Question:
I generated QWidget QTGui objects with for(int i=0; i< Number;i++=) algorithm. So I can't get all Qtgui objects information When I changed something on the Widget. It gives only the last "i" value parameters. I need to get for i=0 all the parameters in one QString. After i=1 take to all parameters.
Like this:
'''
i=0 1.Runner distance ,percentage = %80 Place = ComboBoxValue
i=1 1.Runner distance ,percentage = %60 Place = ComboBoxValue
'''
When I changed combobox or Percentage value. Finally, I want to take the percentage and comboBox value.
Like this:
QString Runner1= QString(_Numberlabel->text() + label->text() + lineEdit->text() + comboBox->currentText());
QString Runner2= QString(_Numberlabel->text() + label->text() + lineEdit->text() + comboBox->currentText());
'''
enter code here
for(int i=0; i < runnerList.size() ;i++)
{
Layout = new QHBoxLayout();
Layout->setSpacing(6);
_Numberlabel= new QLabel();
_Numberlabel->setObjectName(QString::fromUtf8("_Numberlabel"));
_Numberlabel->setText(QString("First Runner").arg(i+1).arg(runnerList[i][0]).arg(runnerList[i][1]));
QFont font;
font.setFamily(QString::fromUtf8("Calibri"));
font.setPointSize(10);
font.setBold(true);
font.setWeight(75);
_Numberlabel->setFont(font);
Layout->addWidget(_Numberlabel);
label = new QLabel();
label->setObjectName(QString::fromUtf8("label"));
label->setMaximumSize(QSize(60, <PHONE>));
label->setFont(font);
label->setText("Percantage:");
Layout->addWidget(label);
lineEdit = new QLineEdit();
lineEdit->setObjectName(QString::fromUtf8("lineEdit"));
lineEdit->setMaximumSize(QSize(50, <PHONE>));
lineEdit->setText("%");
Layout->addWidget(lineEdit);
comboBox = new QComboBox();
comboBox->setObjectName(QString::fromUtf8("comboBox"));
comboBox->setMinimumSize(QSize(0, 25));
comboBox->setMaximumSize(QSize(90, <PHONE>));
comboBox->addItem("1");
comboBox->addItem("2");
comboBox->addItem("3");
comboBox->addItem("4");
Layout->addWidget(comboBox);
this->ui.verticalLayout->addLayout(Layout);
}
'''
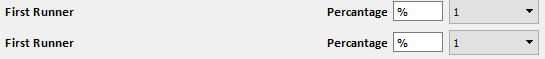
Answer: You need to keep handles to the objects you created:
'''
// definition:
QList<QLineEdit*> lineEdits;
QList<QComboBox*> combos;
'''
These lists should be class members.
'''
// usage:
for(int i=0; i < runnerList.size() ;i++)
{
//...
lineEdits << lineEdit;
combos << comboBox;
}
'''
Then, you can get the values later on:
'''
... = QString(lineEdits[i]->text() + combos[i]->currentText());
'''
you could find them by their unique object name:
'''
ui.verticalLayout->findChild<QLineEdit*>(QString("lineEdit_%1").arg(i))->text();
// I didn't try to compile this code!
'''
For this you need to give each 'QLineEdit' / 'QComboBox' a unique object name.
you search for all 'QLineEdit's and hope that their order is well-defined:
'''
ui.verticalLayout->findChildren<QLineEdit*>("lineEdit")[i]->text();
'''
Disclaimer: This is all very ugly, but you should be able to see how it works.
Regardless of your choice, be aware:
Your line
'''
_Numberlabel->setText(QString("First Runner").arg(i+1).arg(runnerList[i][0]).arg(runnerList[i][1]));
'''
contains an error, because your 'QString(...)' doesn't contain placeholders '%1', '%2', ..., but is followed by '.arg()' calls. That won't do anything except create a warning on the console.